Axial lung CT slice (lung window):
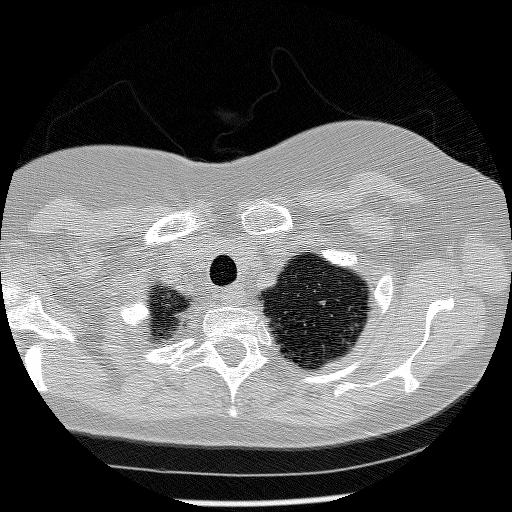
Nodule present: no